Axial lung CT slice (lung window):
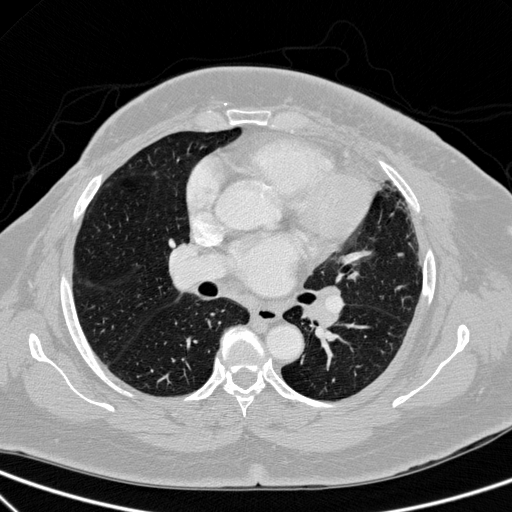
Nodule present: no